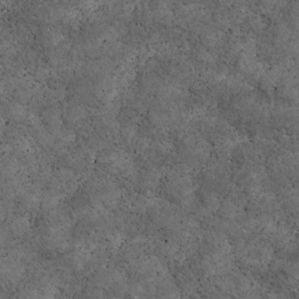
Label: non_frost